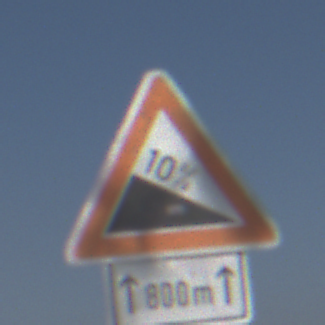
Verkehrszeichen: Gefaelle10
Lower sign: LaengeEinerStrecke1
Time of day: Midday
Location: Outdoor (Nature)
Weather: PartlyCloudy
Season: NotSpecified
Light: Natural